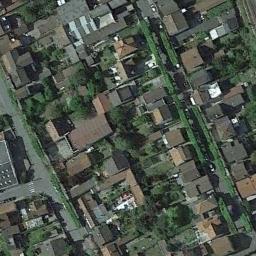
Label: residential